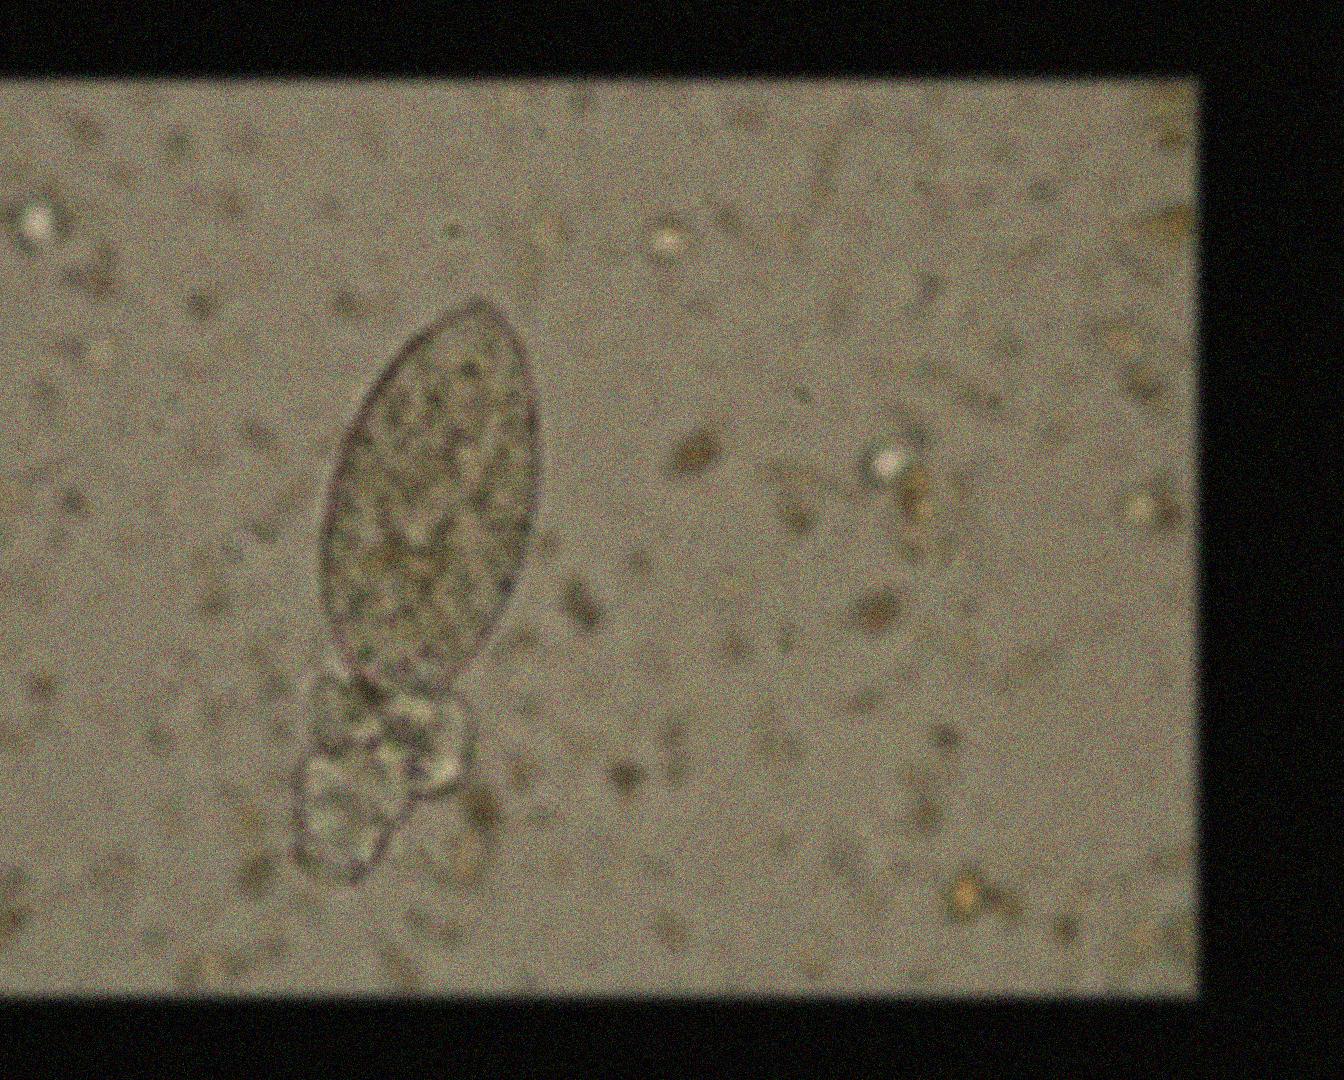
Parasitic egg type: Fasciolopsis buski